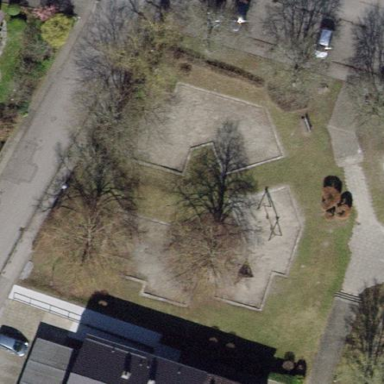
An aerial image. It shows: Playground area for leisure activities on the land.